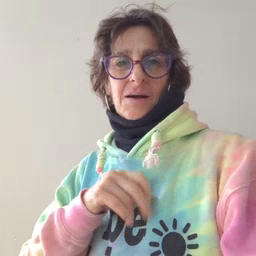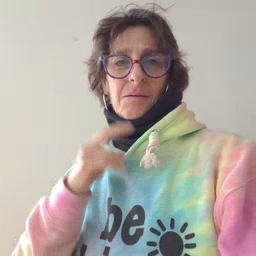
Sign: gum